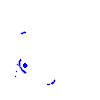
Particle: electron